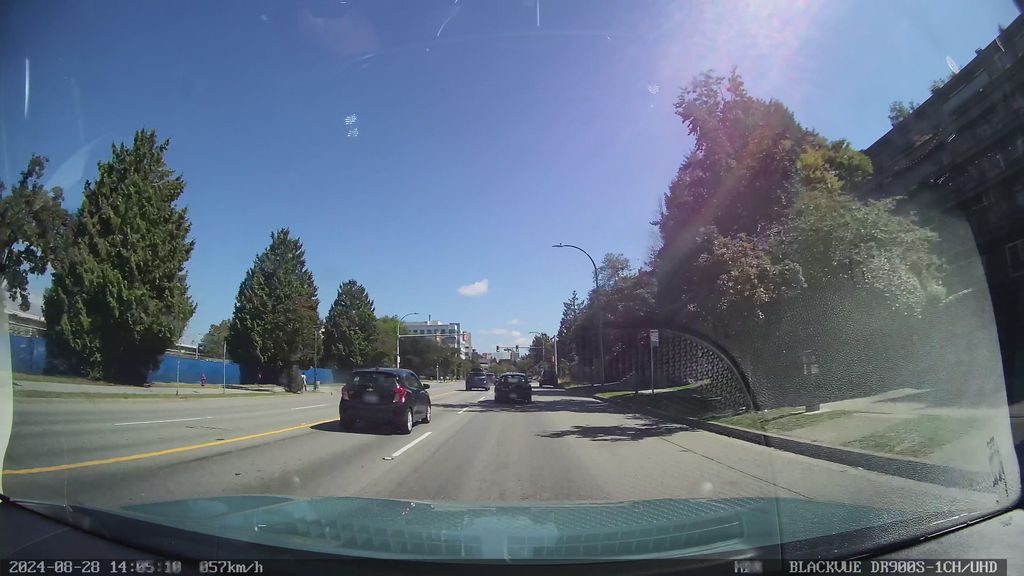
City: vancouver